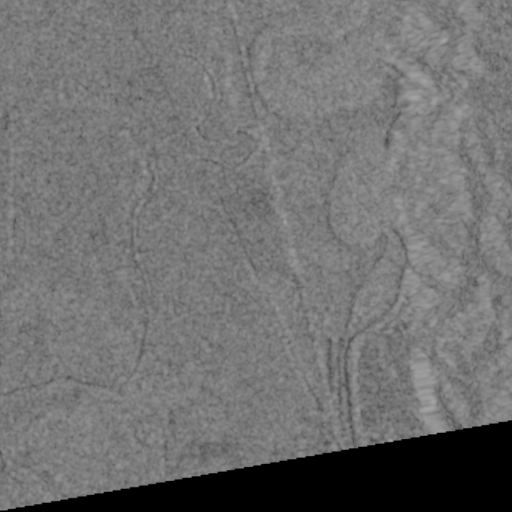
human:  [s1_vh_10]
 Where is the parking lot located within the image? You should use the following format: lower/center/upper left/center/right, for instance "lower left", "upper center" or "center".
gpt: The parking lot is located in the lower left of the image.
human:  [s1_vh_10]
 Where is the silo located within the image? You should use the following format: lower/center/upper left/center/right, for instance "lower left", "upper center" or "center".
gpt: The silo is located in the center left of the image.
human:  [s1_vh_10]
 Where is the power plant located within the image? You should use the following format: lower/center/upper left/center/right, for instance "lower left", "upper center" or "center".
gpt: There is no power plant in the image.

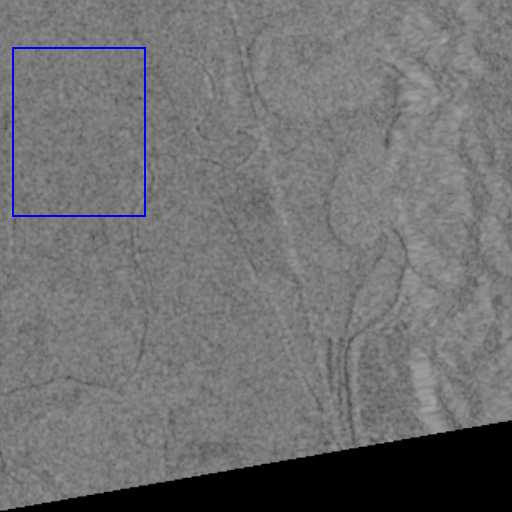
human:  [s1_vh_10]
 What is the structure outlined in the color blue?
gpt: The structure outlined in blue is a crop field.
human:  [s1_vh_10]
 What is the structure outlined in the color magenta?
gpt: There is no magenta outline.